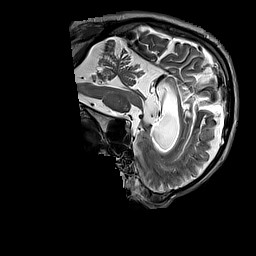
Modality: T2w
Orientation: sagittal
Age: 68
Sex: male
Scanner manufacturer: siemens
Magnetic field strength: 3 T
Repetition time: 3.2 s
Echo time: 0.212 s